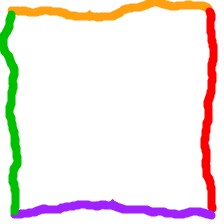
Shape: square